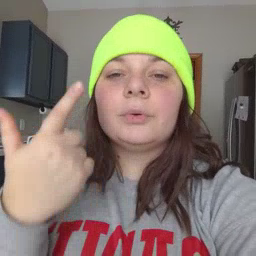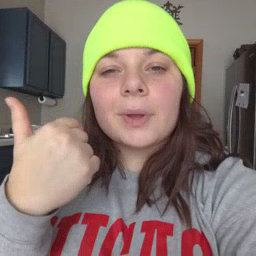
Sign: cry